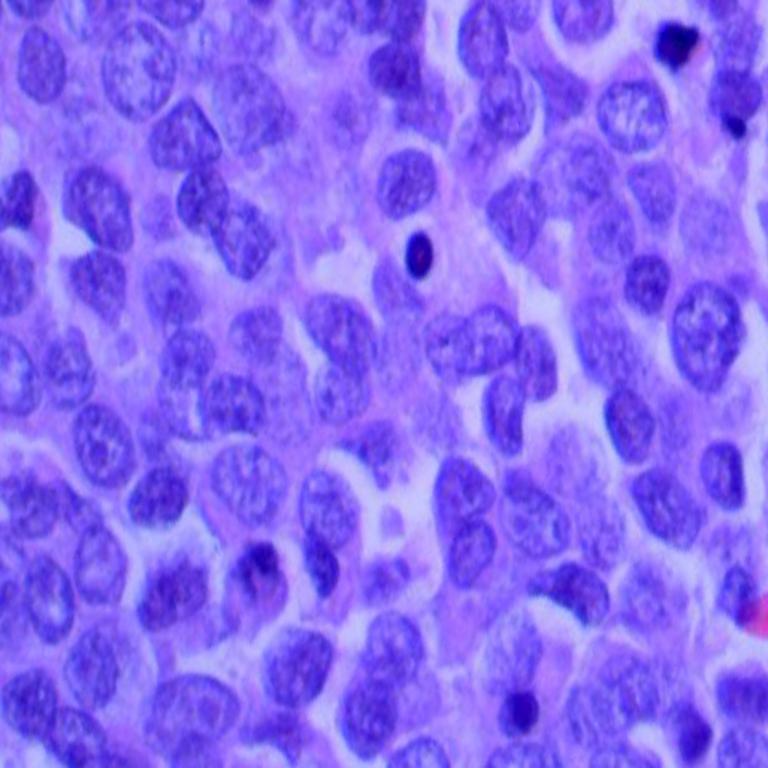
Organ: lung
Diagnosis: squamous carcinomas